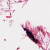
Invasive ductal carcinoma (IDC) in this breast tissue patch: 0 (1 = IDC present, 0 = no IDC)